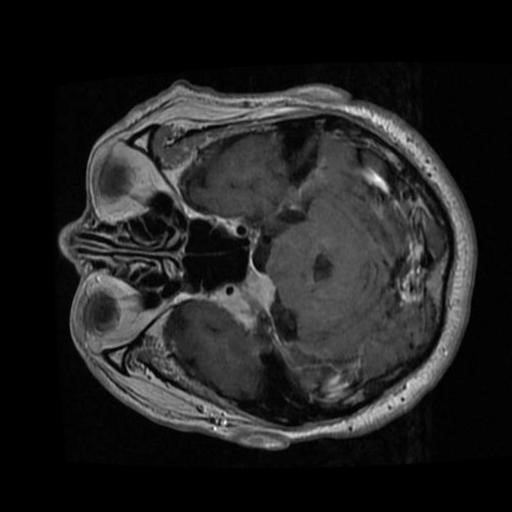
Label: brain_menin